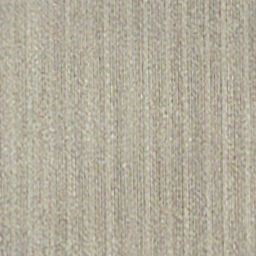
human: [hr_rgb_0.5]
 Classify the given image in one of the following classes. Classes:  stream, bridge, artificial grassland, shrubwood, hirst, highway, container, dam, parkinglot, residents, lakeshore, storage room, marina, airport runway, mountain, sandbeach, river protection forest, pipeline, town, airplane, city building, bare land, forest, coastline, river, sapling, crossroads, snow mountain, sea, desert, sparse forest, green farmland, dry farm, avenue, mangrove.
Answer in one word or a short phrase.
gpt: dry farm